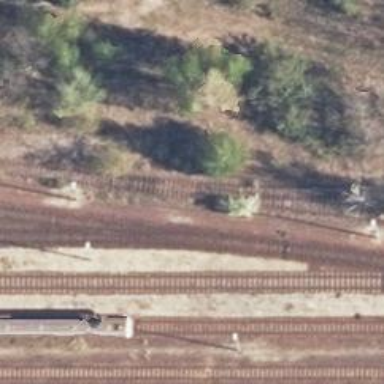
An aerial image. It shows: Disused railway spur line.